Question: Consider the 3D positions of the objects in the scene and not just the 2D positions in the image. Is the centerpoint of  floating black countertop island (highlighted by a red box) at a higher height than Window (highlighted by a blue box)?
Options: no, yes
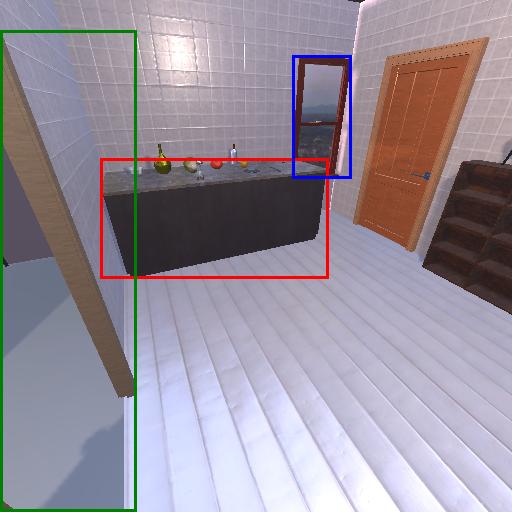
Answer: no